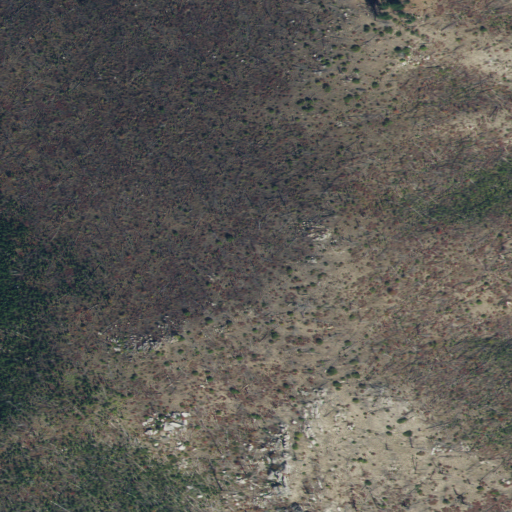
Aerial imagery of ridge(s) in Idaho named Mann Creek Ridge containing only shrub